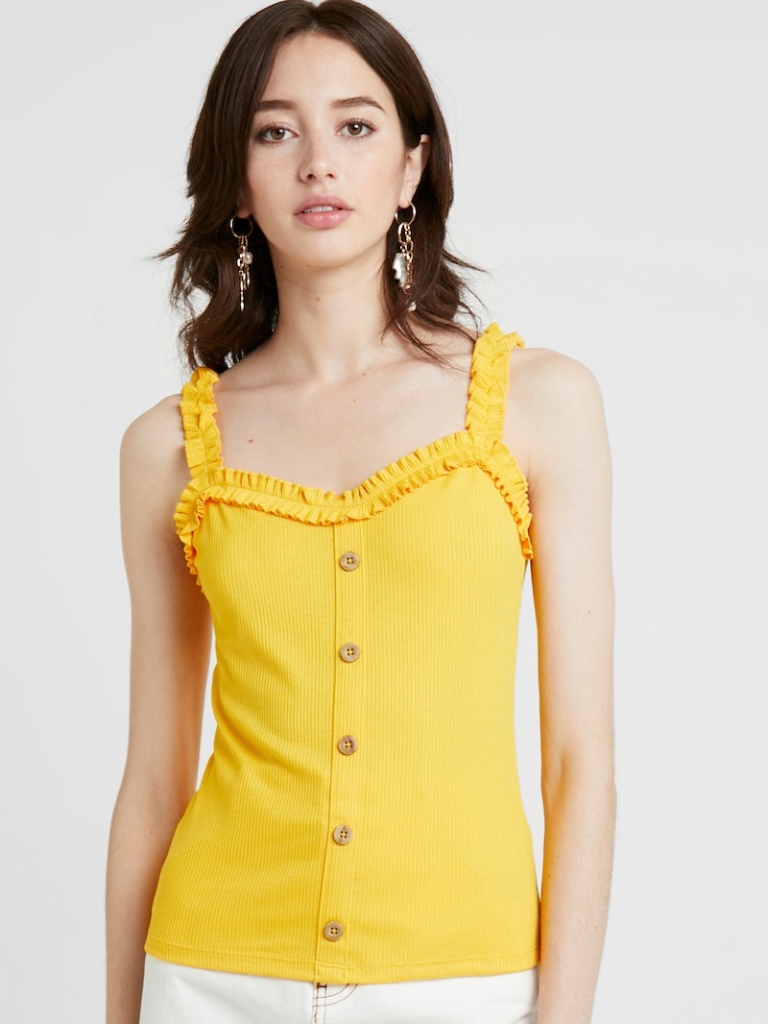
knit tight sleeveless hip length Fully Tucked in square tank